Question: I have the following table:

I want to insert values from the MySQL workbench. When I double click the table, I click tab: inserts. I insert the values, click File-> save, I close the window, then the next time, all the values does not exist. What is the problem ??
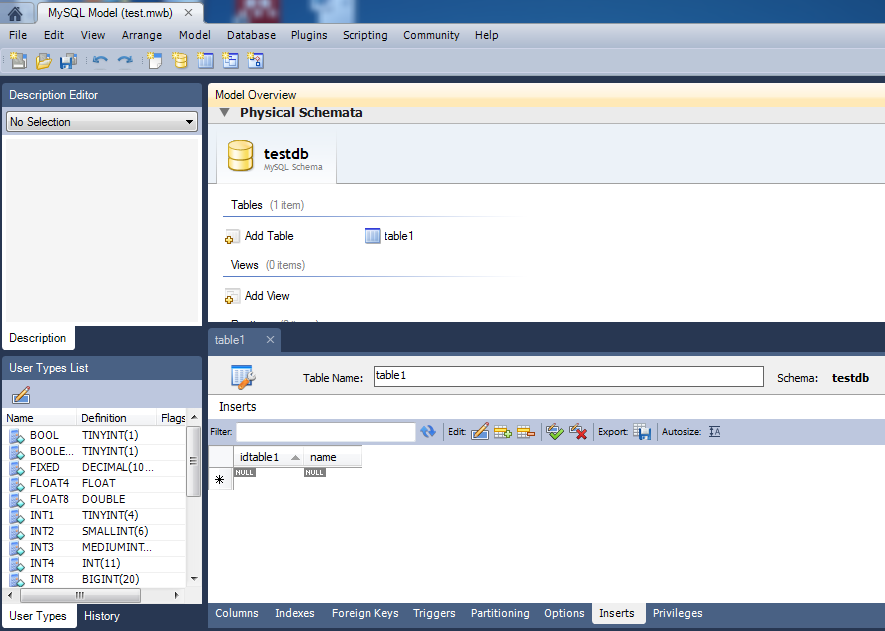
Answer: You need to 'apply changes to data'.